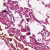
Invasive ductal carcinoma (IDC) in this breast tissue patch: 0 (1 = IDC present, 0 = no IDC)